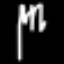
Label: fork